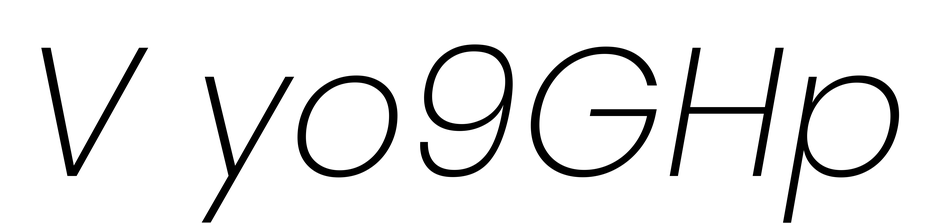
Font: Poppins-ExtraLightItalic